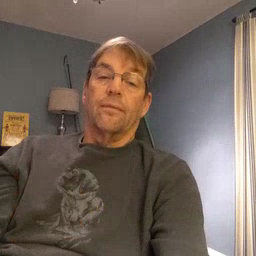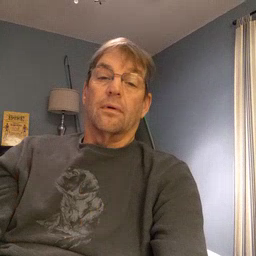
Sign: gift